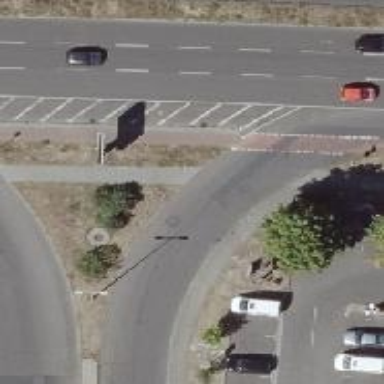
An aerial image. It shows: Asphalt road with primary link designation.